Question: '''
.SetXAxis(new XAxis
{
Categories = xyzList.ToArray(),
Labels = new XAxisLabels
{
// Formatter = "function() { return this.labels; }",
Style = "color: 'Black',fontSize: '10px',fontFamily: 'Arial'",
UseHTML = true,
//formatter with image is
Formatter = "function() { return '<div class="ImageDiv" style="height:25px; background-image:url(../../Themes/Images/'+ this.value+'.jpg)"/>';}",
// Formatter = "function() { return this.y;}",
}
})
'''
i want to display YAxis value in to xAsix but it shows undefined.

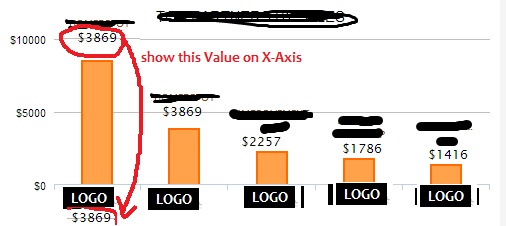
Answer: The answer depends on data format you are using. Possible solution: <URL>
'''
var chart = new Highcharts.Chart({
chart: {
renderTo: 'container'
},
xAxis: {
categories: ['01/02/2012', '01/03/2012', '01/04/2012', '01/05/2012', '01/06/2012', '01/07/2012'],
labels: {
formatter: function () {
var index = this.axis.categories.indexOf(this.value);
var points = this.axis.series[0].options.data;
return points[index];
}
}
},
series: [{
data: [29.9, 71.5, 106.4, 129.2, 144.0, 176.0]
}]
});
'''